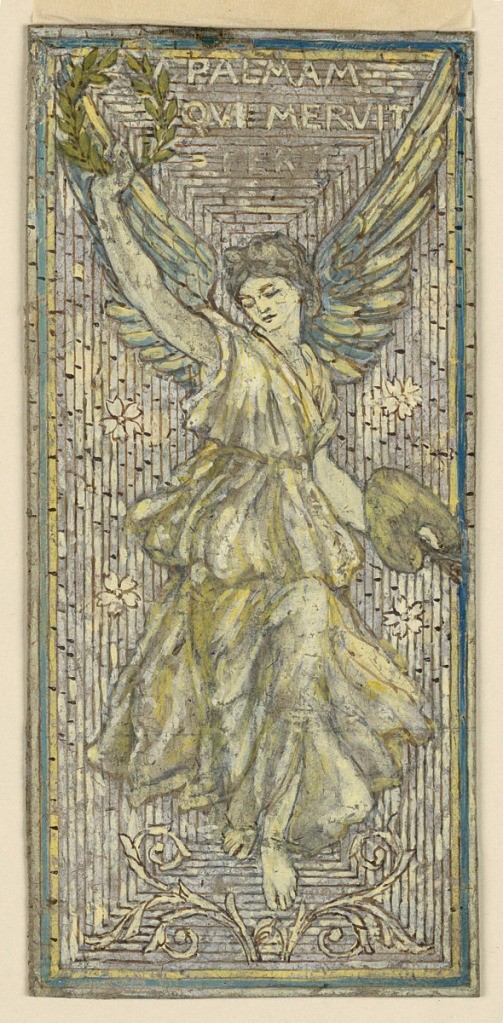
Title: Design for Mosaic or Stained Glass Window in Honor of a Painter (“Palmam Qui Meruit Ferat”)
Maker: Francis Augustus Lathrop, American, 1849–1909
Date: ca. 1890
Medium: Brush and watercolor, gouache on board
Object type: Drawing
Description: A panel with a flying female genius raising a laurel wreath with her right hand, holding a palette and brushes in the lower left one. An acanthus palmette is at the bottom. Inscription at top" "PALMAM / QVI MERVIT / FERT"